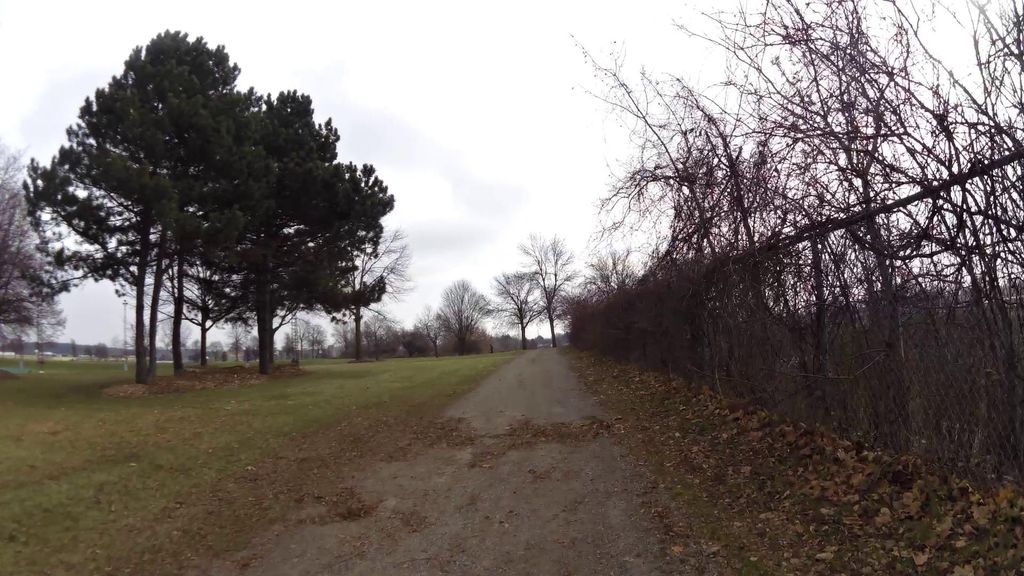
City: kitchener-waterloo